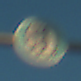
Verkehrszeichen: SchneekettenVorgeschrieben
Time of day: SunriseSunset
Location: Outdoor (RoadRail)
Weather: PartlyCloudy
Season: NotSpecified
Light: Natural